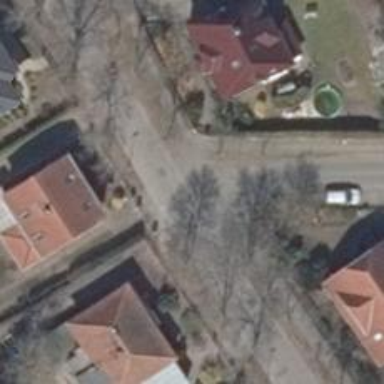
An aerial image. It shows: Residential road surfaced with concrete plates.